Question: >
<URL>
Any external sources required to generate the Pie-Chart to the application as per the percentage came in the parsing (like 35%, 15%, 30%, 20% etc...). See the reference i am attacing here...

How can i begin with the code to create & display the dynamic PieChart in application?
It should be dynamic as per the URL Tag's value.
Thanks for every suggestions & guidance in advance.
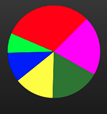
Answer: You can find a whole host of solutions to your problem by googling it. Here are a few useful sources to look at:
<URL>
<URL>